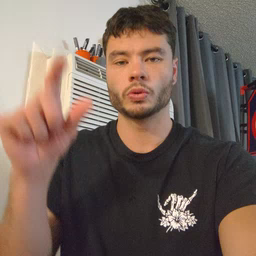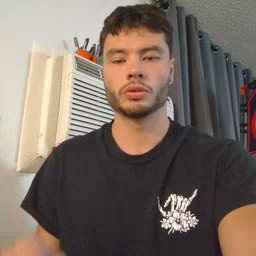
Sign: pig